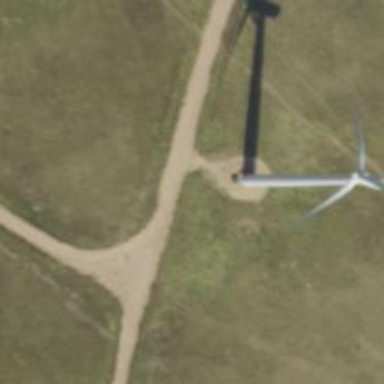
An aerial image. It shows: Wind generator in the form of horizontal axis wind turbine.